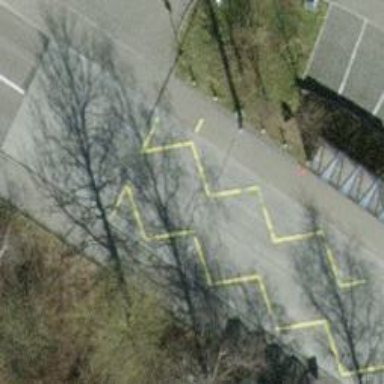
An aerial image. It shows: Trolleybus stop position for public transport.